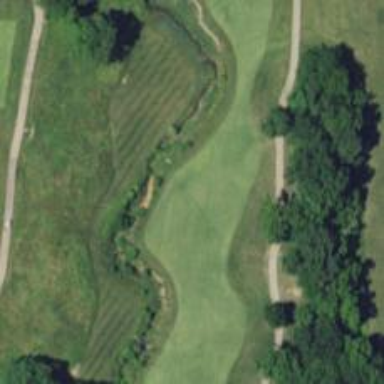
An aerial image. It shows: View of golf hole.